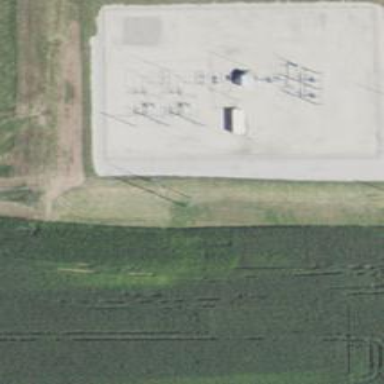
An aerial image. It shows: Outdoor distribution power substation.